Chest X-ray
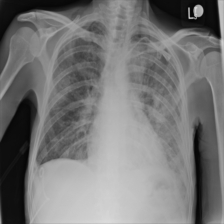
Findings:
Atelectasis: negative
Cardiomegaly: negative
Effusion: negative
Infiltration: negative
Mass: negative
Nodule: negative
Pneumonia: negative
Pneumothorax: negative
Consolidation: negative
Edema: negative
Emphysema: negative
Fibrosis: negative
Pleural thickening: negative
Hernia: negative